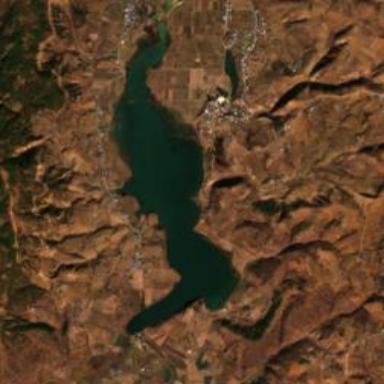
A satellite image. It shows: Reservoir surrounded by water.